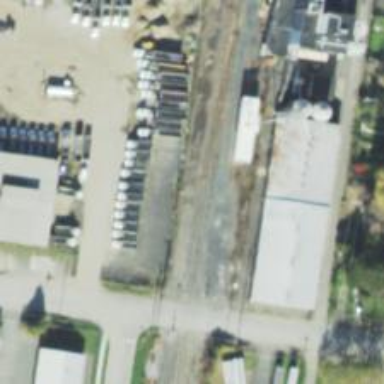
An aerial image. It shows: Railway spur service.